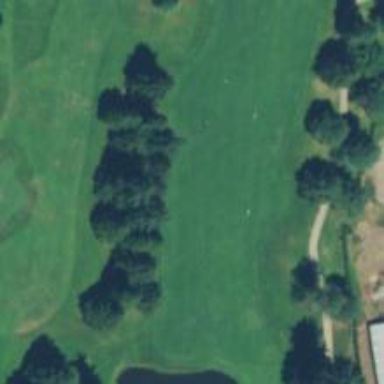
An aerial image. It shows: View of golf hole.